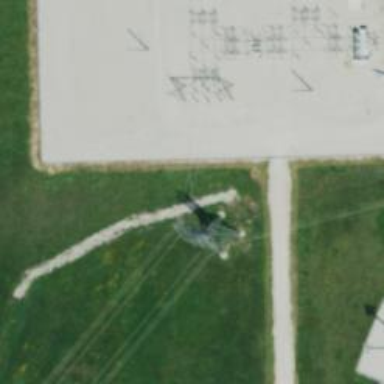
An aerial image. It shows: Lattice structure tower used for power transmission.